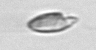
Label: Katodinium_or_Torodinium